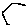
Label: hexagon